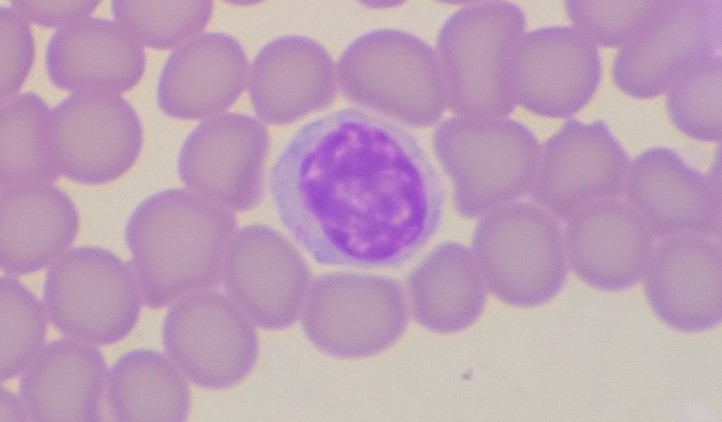
White blood cell type: Lymphocyte